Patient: sex F, age 55
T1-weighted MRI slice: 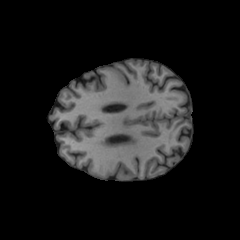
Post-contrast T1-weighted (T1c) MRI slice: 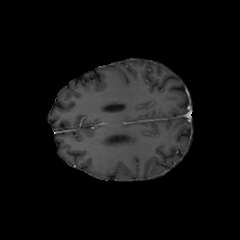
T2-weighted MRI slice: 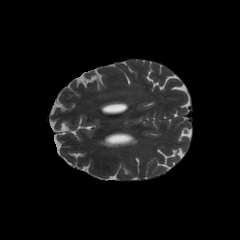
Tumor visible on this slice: no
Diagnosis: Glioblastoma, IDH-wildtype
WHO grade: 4